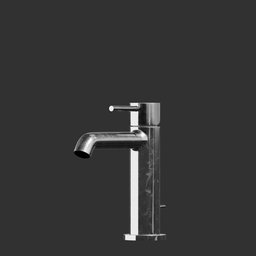
Label: appliances